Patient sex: F
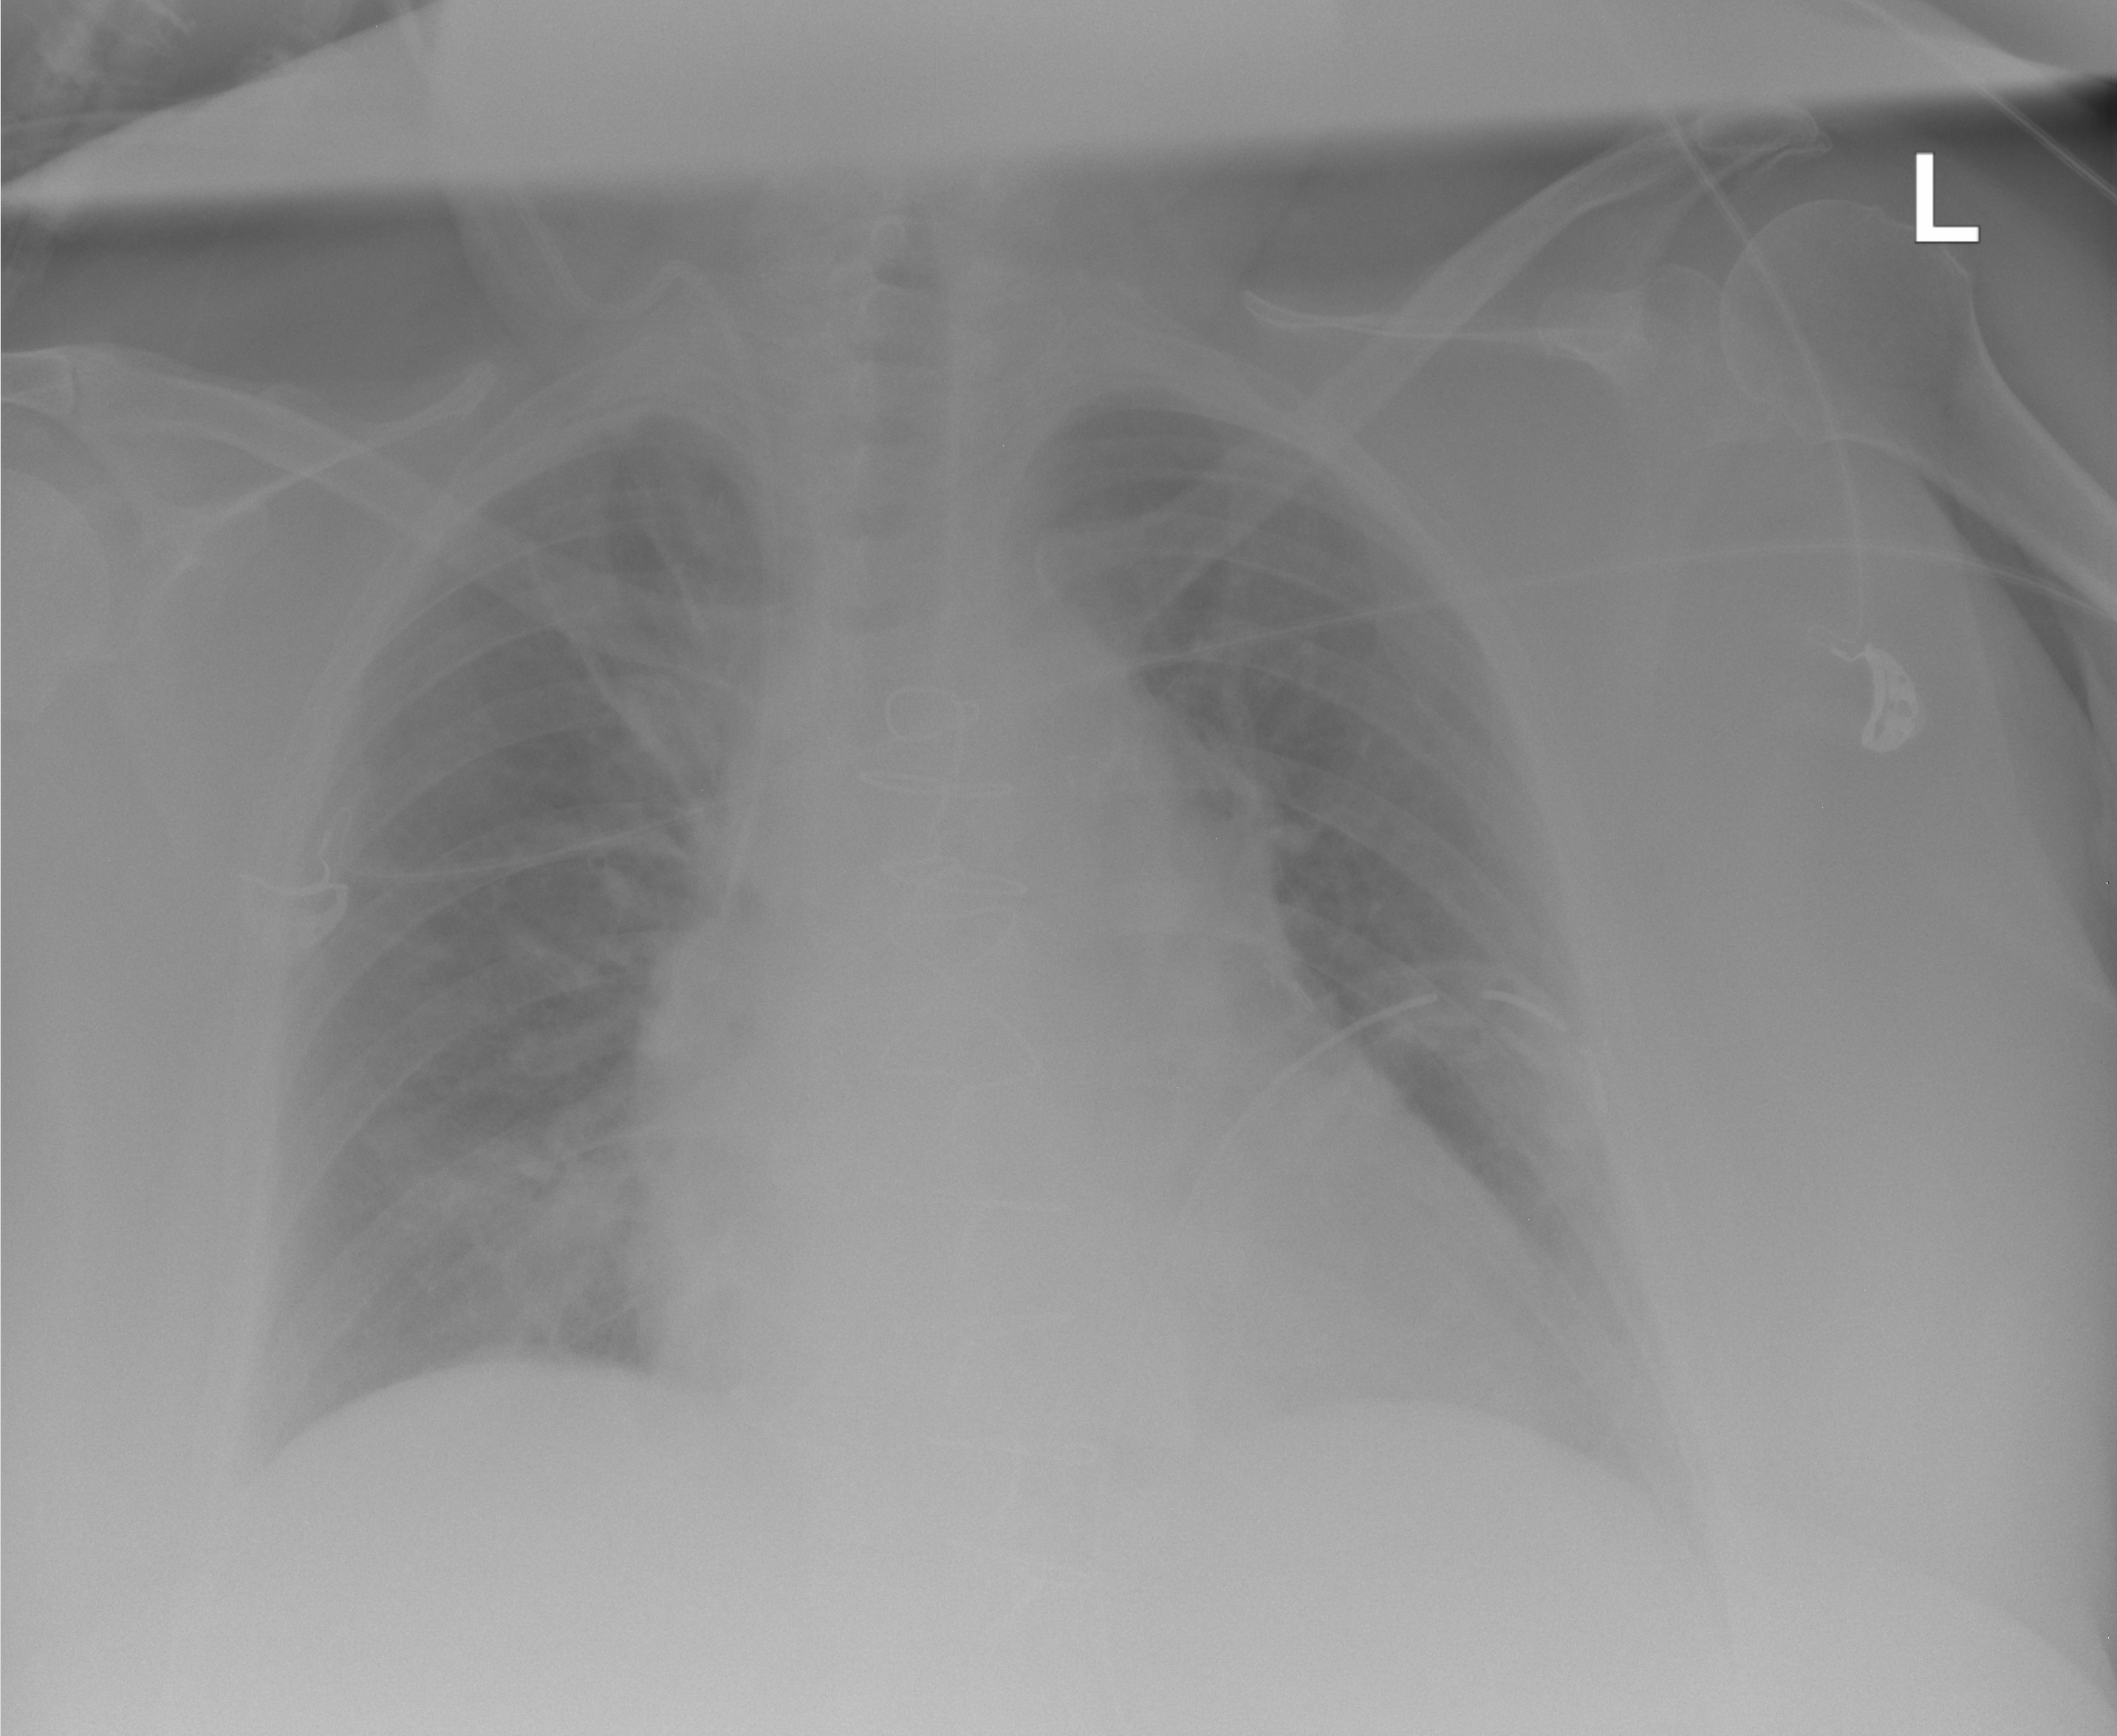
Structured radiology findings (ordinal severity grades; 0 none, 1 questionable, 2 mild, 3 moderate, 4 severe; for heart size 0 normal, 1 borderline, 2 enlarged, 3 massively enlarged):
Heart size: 2
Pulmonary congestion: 1
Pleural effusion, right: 0
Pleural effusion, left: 0
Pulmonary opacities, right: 1
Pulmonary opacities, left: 0
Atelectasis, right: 0
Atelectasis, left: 2